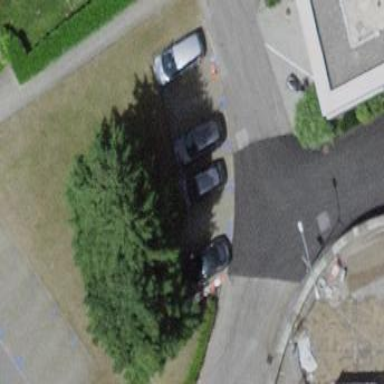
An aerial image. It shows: Parking area with grass paver surface.